Aerial crown-view tile of a tropical tree (Barro Colorado Island, Panama), acquired 20250317:
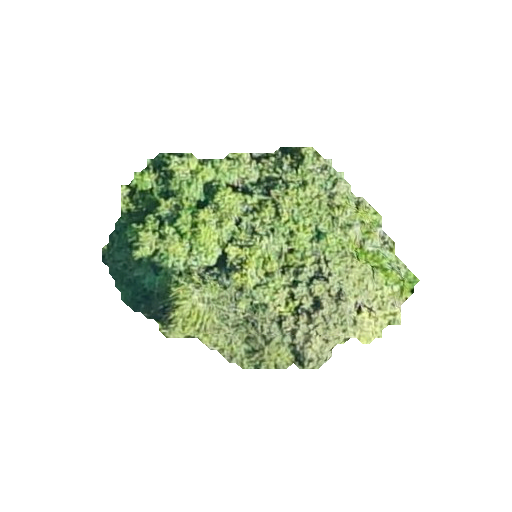
Species: Protium tenuifolium
GBIF accepted scientific name: Protium tenuifolium
Crown area: 74.43 m²